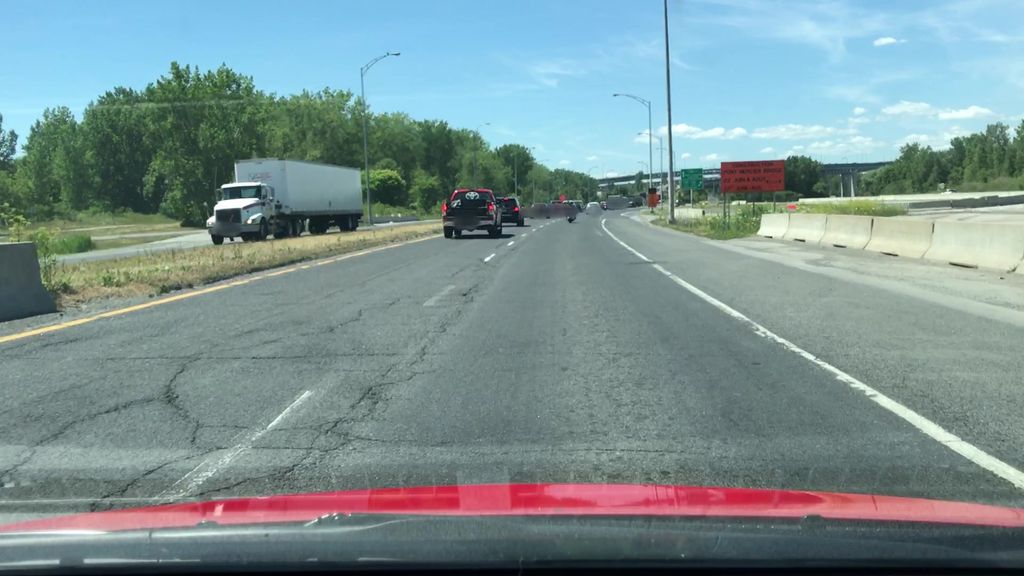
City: montreal